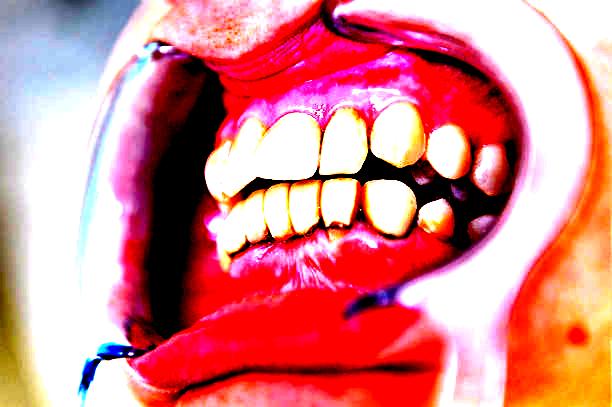
Condition: Calculus